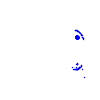
Particle: electron